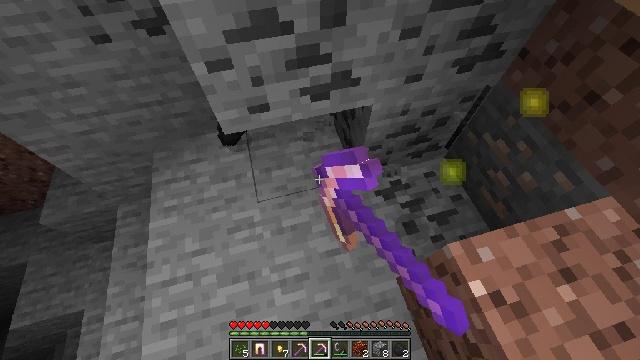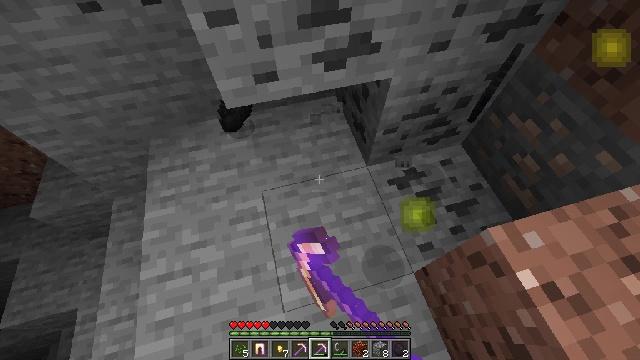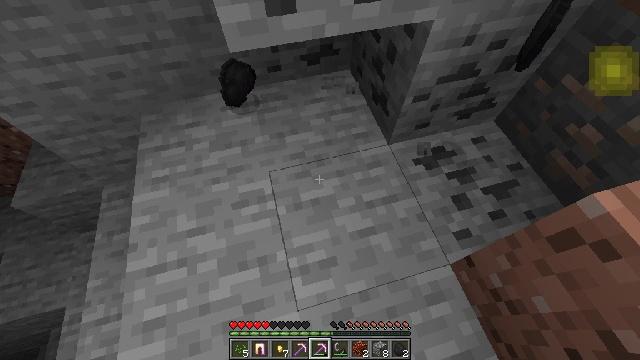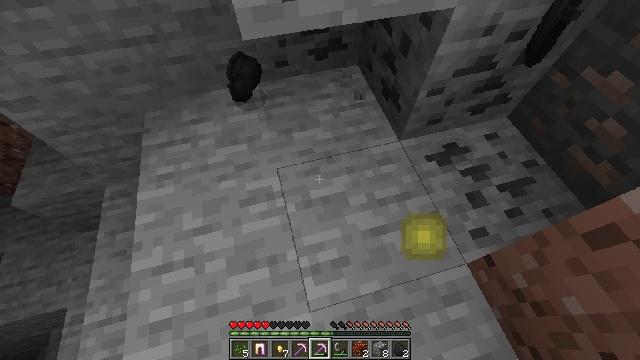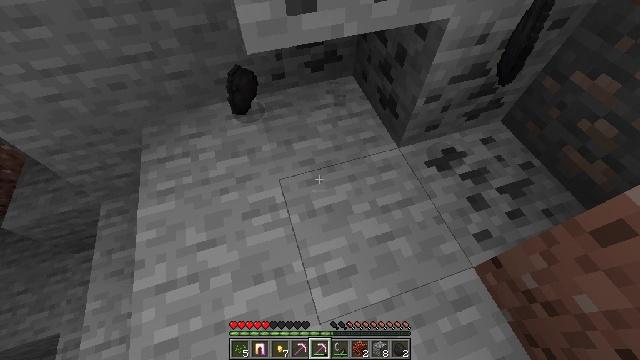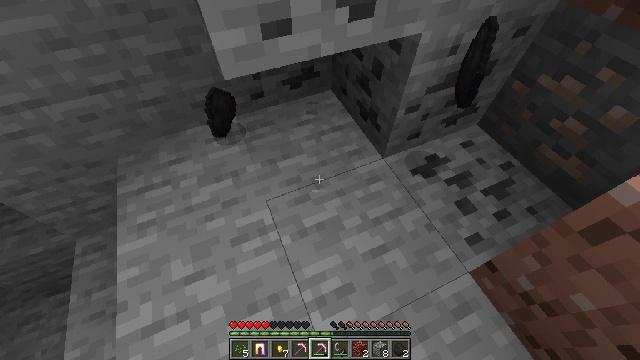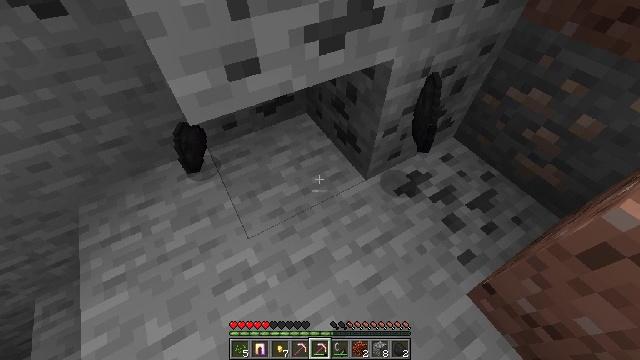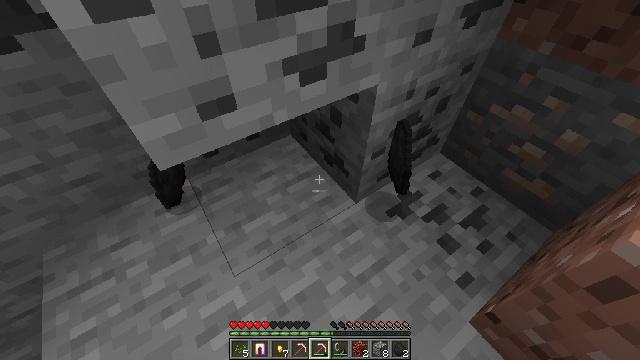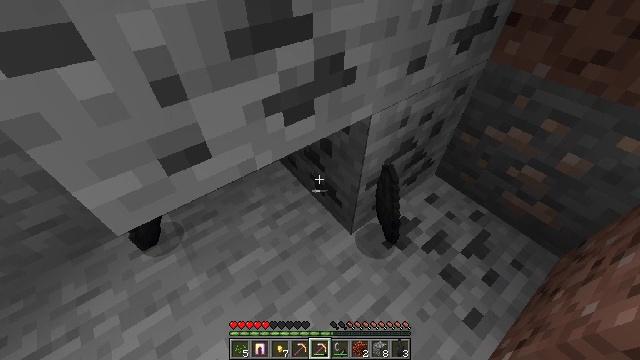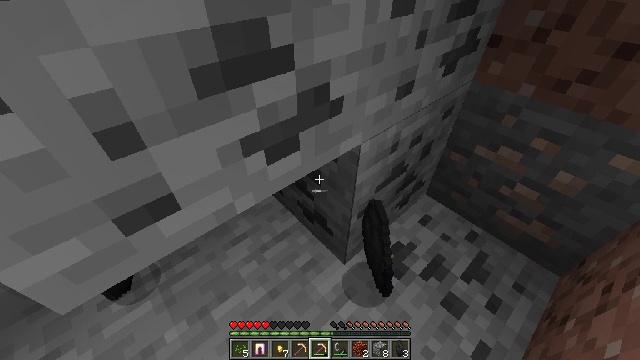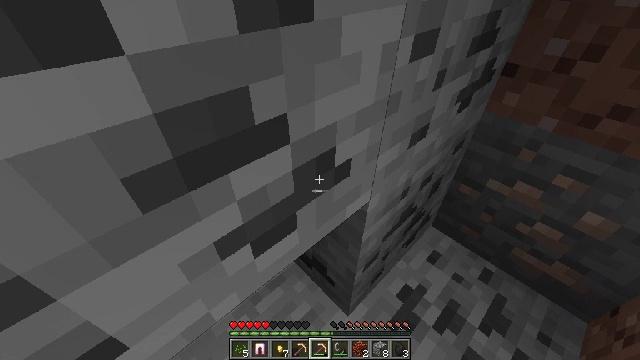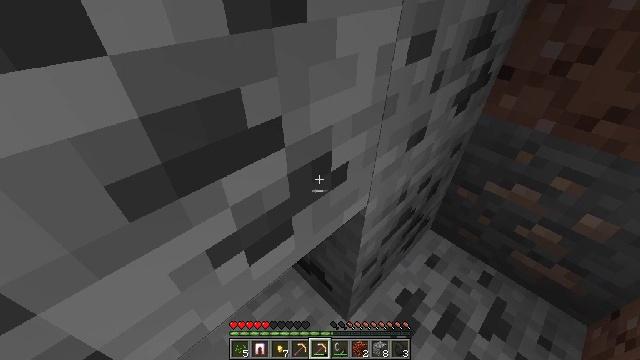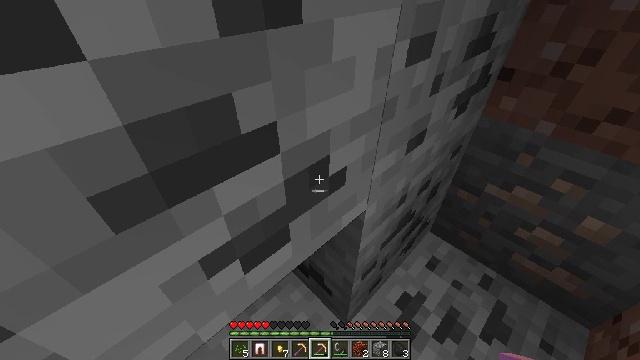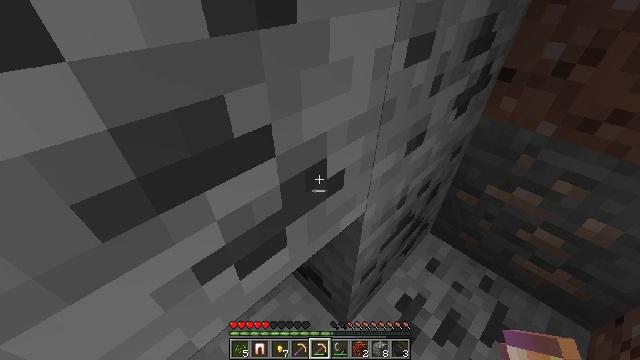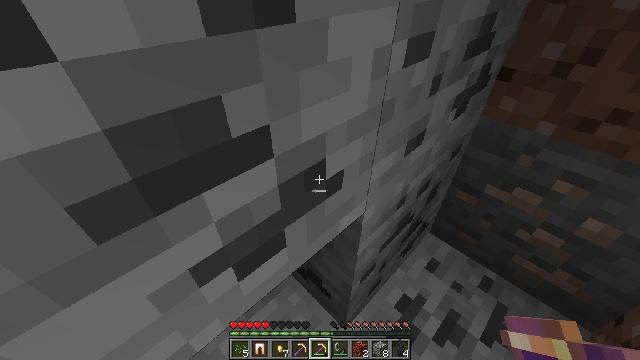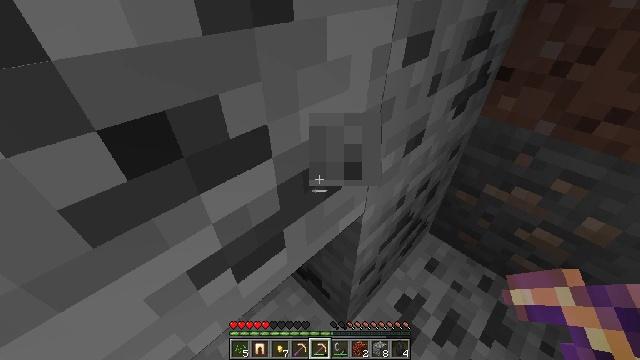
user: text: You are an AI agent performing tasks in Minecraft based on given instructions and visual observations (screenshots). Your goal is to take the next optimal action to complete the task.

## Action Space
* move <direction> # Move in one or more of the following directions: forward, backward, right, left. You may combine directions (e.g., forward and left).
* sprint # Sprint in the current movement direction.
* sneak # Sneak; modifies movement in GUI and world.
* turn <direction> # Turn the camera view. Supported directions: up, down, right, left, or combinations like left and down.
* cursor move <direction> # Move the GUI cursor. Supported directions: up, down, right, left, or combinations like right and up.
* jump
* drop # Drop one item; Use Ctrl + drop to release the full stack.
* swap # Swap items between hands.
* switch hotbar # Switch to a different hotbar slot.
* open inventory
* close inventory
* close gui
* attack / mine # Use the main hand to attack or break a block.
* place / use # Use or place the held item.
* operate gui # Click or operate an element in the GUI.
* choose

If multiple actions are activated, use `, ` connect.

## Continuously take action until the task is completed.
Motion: motion action
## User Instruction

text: Find and mine the coal ore.
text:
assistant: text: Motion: no_op
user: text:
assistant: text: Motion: no_op
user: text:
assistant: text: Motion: no_op
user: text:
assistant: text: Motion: turn right and up
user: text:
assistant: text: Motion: move forward, turn right and up
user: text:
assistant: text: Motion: move forward, turn right and up
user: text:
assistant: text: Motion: move forward, turn right and up
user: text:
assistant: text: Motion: move forward, turn right and up
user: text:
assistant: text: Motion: move forward, turn right and up
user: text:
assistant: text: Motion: turn right and up
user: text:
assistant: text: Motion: no_op
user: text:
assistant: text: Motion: no_op
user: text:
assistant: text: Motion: no_op
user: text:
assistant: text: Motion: no_op
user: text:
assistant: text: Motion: attack / mine
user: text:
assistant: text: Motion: attack / mine
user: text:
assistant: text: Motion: attack / mine
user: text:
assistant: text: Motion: attack / mine
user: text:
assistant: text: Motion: attack / mine
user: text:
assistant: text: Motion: attack / mine
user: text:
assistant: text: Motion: attack / mine
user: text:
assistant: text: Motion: turn right, attack / mine
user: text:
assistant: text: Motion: attack / mine
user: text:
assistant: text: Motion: attack / mine
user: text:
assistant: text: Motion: attack / mine
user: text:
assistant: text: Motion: attack / mine
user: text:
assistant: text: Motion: attack / mine
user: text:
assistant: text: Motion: attack / mine
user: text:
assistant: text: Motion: attack / mine
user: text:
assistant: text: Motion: attack / mine